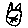
Label: cat